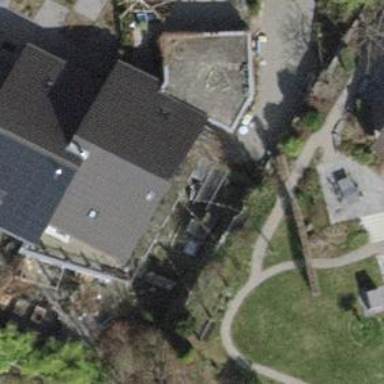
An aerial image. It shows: Terrace building.